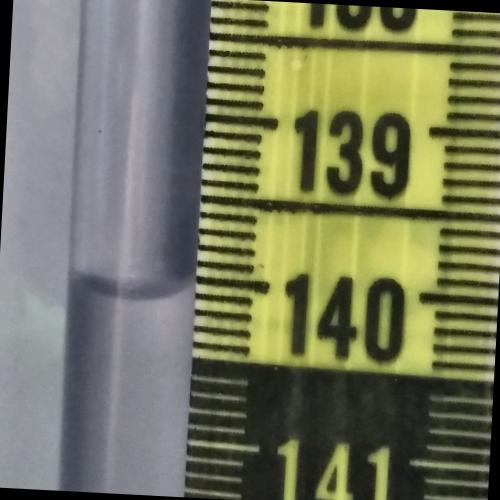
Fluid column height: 140.1 cm